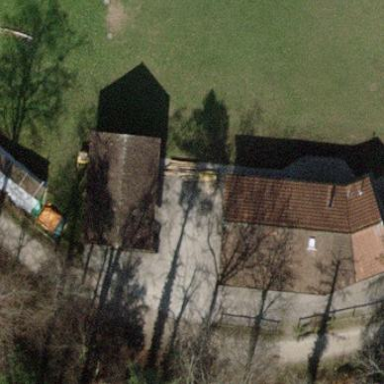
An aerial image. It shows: Hostel building with tents outside.